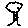
Label: tree